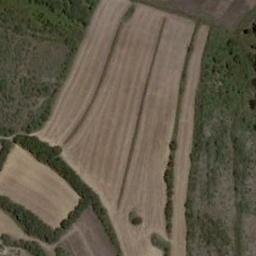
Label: terrace